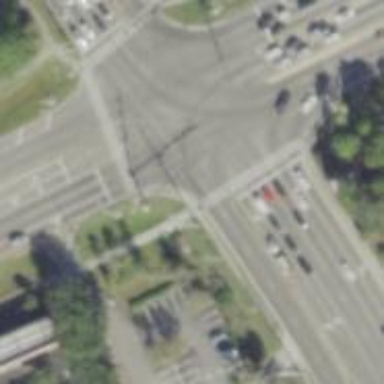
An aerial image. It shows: Marked road crossing.